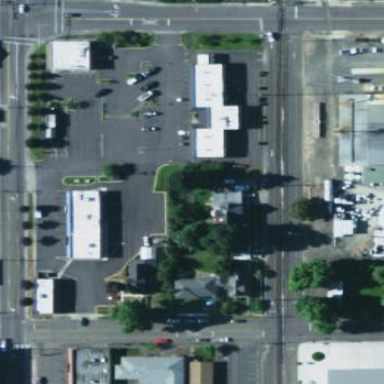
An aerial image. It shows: Retail area.